Interaction volume radius: 5 \u00c5
Interaction volume height: 15 \u00c5
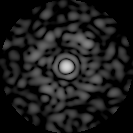
Disorder parameter: 0.8127